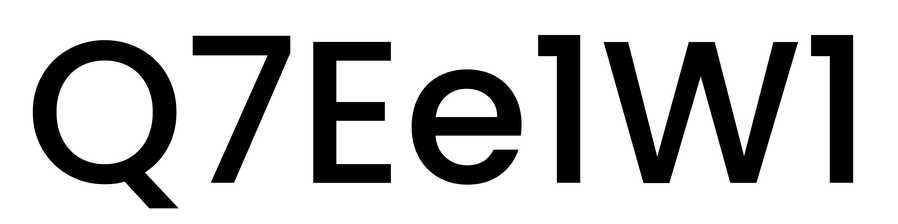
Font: Poppins-Medium